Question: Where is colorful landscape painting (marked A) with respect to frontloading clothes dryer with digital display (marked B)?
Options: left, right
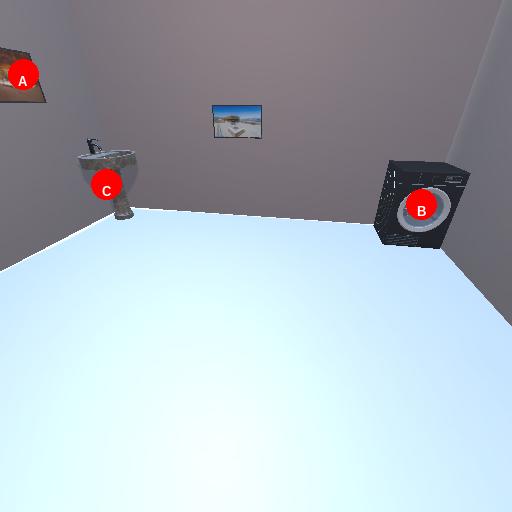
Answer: left